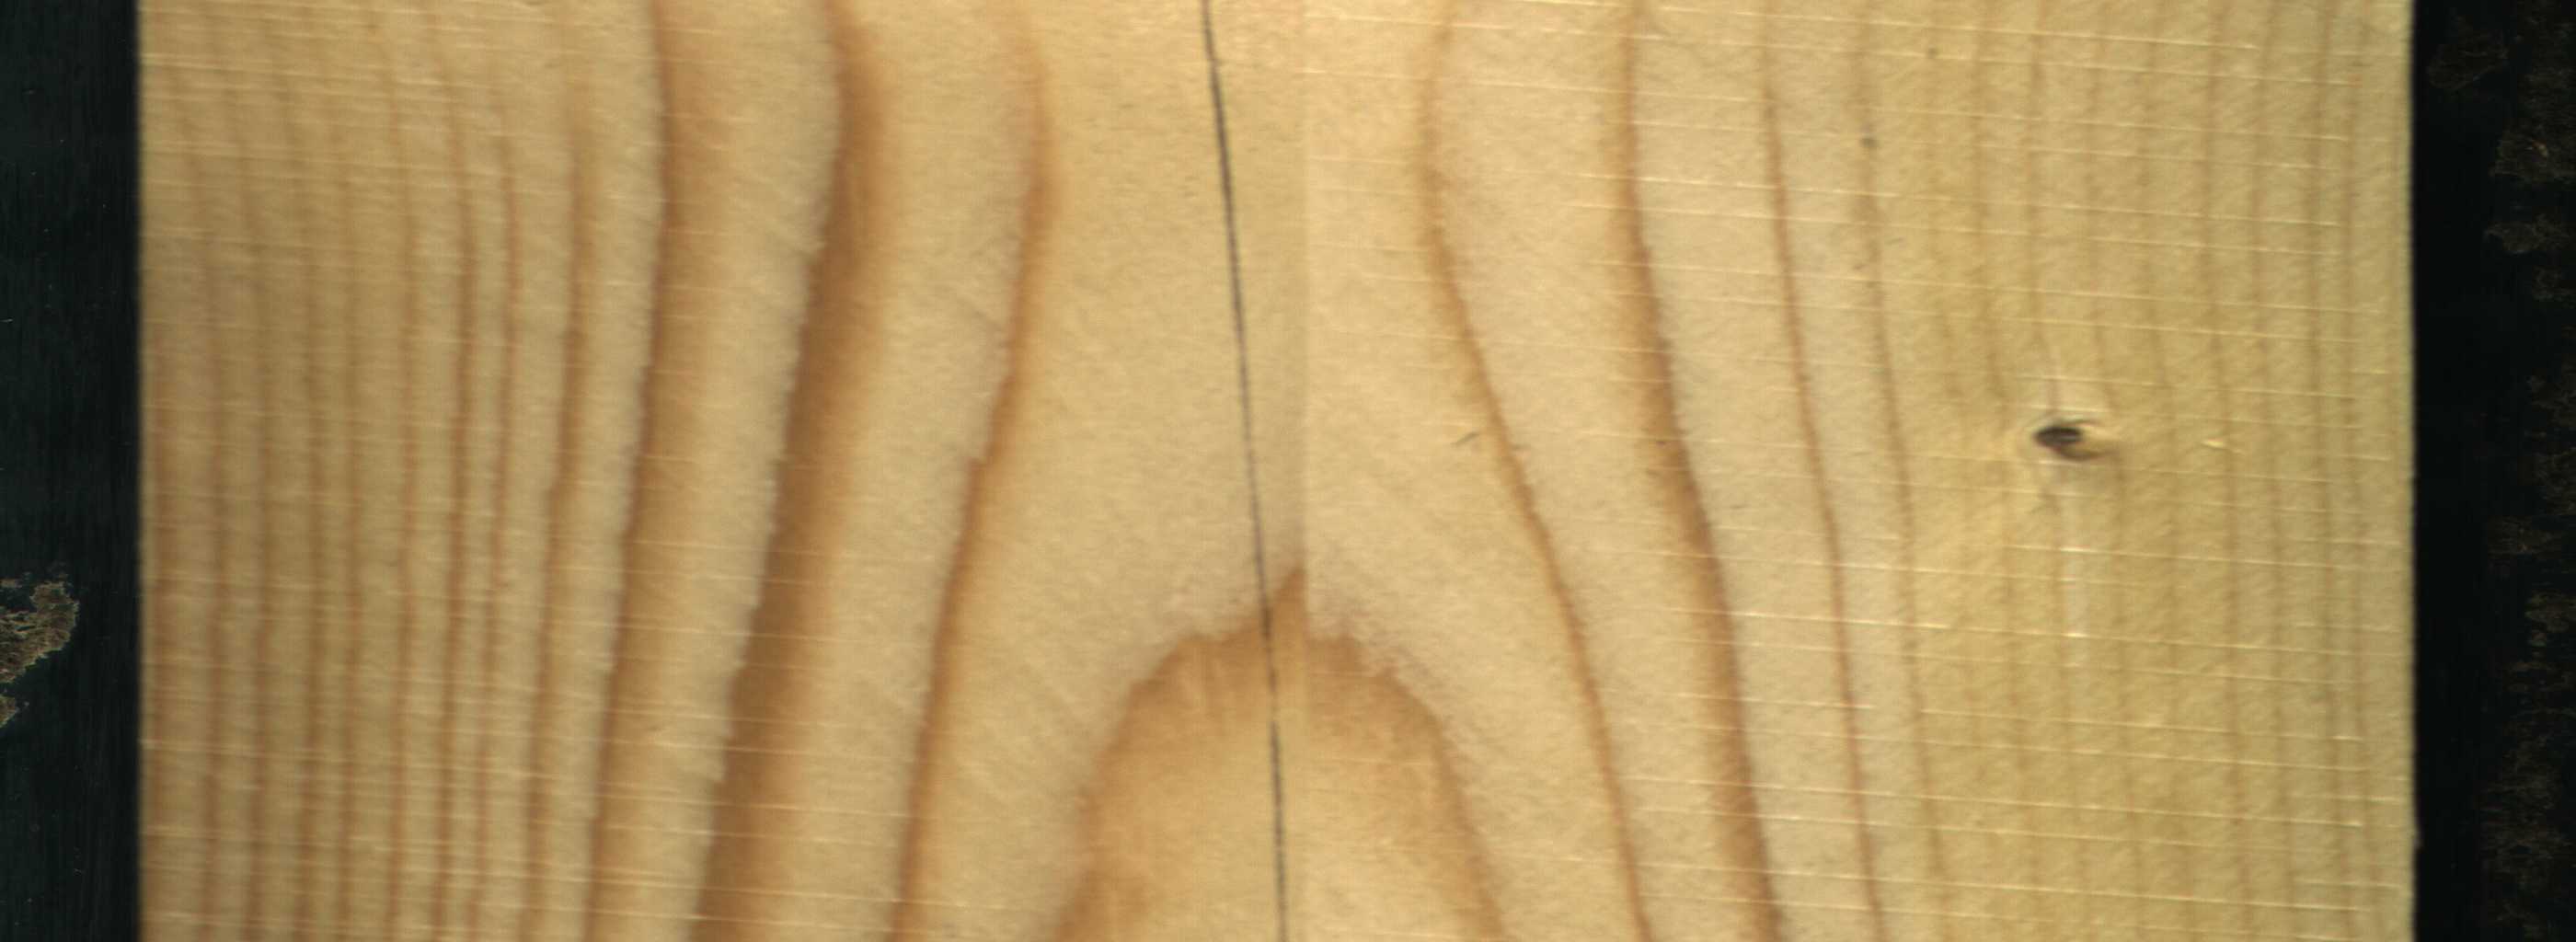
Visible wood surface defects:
Crack
Live_Knot